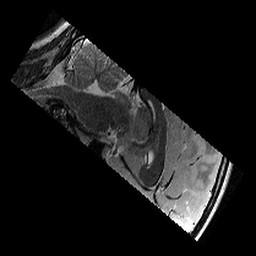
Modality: T2w
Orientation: sagittal
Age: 12
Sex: female
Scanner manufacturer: siemens
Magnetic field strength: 3 T
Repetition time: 9.23 s
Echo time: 0.067 s